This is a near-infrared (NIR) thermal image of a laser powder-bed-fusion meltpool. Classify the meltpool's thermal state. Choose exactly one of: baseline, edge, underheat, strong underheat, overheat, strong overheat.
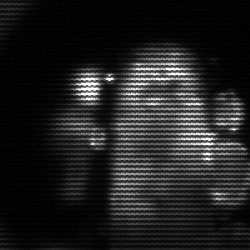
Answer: strong underheat